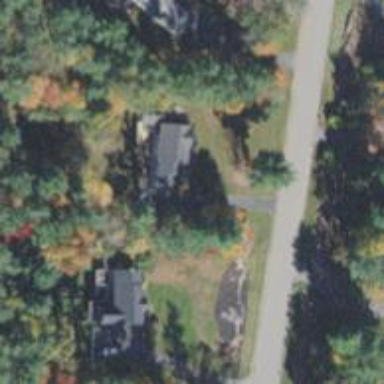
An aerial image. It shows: Driveway leading to service road.